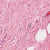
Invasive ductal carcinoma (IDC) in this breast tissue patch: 0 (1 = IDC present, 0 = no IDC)